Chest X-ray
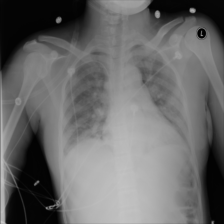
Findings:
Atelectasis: negative
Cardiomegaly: negative
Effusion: negative
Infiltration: positive
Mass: negative
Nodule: negative
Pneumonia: negative
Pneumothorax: negative
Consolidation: positive
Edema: negative
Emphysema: negative
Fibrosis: negative
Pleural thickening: negative
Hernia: negative